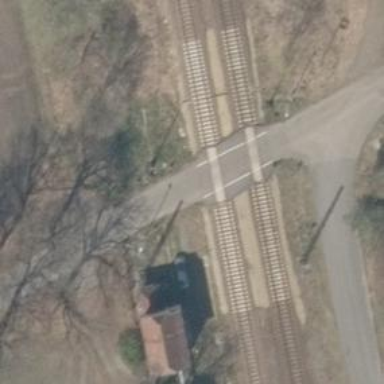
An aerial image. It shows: Level crossing at the railway with full barrier.